Interaction volume radius: 5 \u00c5
Interaction volume height: 25 \u00c5
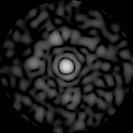
Disorder parameter: 0.7909